Field crop: tomato
Growth stage: 1
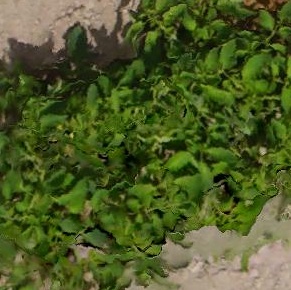
Species: tomato